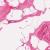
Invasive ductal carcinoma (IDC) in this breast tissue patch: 0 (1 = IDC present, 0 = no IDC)